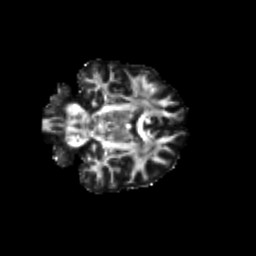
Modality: FA
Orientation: coronal
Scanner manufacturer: siemens
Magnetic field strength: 3 T
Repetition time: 9.2 s
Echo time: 0.084 s